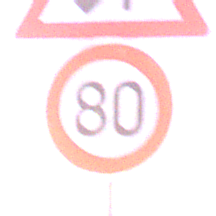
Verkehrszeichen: Geschwindigkeit80
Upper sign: Gegenverkehr
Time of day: SunriseSunset
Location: Outdoor (Nature)
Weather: PartlyCloudy
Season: NotSpecified
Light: Natural